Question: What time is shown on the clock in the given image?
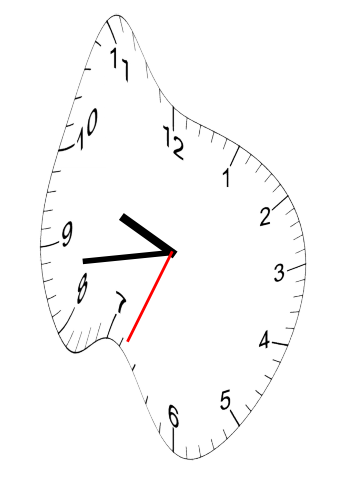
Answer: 09:43:34